Interaction volume radius: 5 \u00c5
Interaction volume height: 15 \u00c5
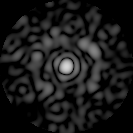
Disorder parameter: 0.8134